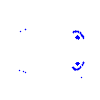
Particle: kaon